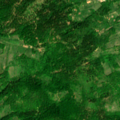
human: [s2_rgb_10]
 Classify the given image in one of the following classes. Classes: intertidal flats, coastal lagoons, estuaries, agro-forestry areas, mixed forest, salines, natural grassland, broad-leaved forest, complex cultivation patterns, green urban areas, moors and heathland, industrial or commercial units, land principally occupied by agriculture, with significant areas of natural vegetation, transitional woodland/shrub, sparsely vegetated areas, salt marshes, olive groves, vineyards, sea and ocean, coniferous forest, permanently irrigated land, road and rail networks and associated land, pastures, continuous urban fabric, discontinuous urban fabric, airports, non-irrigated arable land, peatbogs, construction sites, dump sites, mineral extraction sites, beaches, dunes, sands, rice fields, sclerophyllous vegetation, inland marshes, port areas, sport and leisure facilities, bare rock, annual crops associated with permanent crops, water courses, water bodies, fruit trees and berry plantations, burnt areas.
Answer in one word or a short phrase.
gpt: complex cultivation patterns, land principally occupied by agriculture, with significant areas of natural vegetation, broad-leaved forest